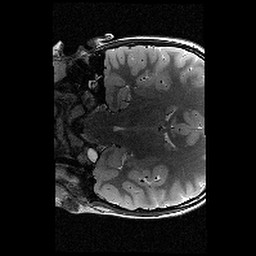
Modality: T2w
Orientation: coronal
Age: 10
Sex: female
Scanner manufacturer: siemens
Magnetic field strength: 3 T
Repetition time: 9.23 s
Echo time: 0.067 s